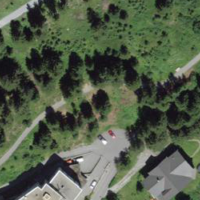
EUNIS habitat code: 55
Species observed at this site:
Corvus corone
Parus major
Sciurus vulgaris
Nucifraga caryocatactes